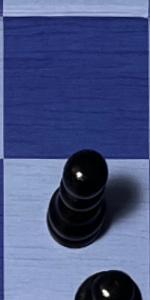
Label: Pawn_Black